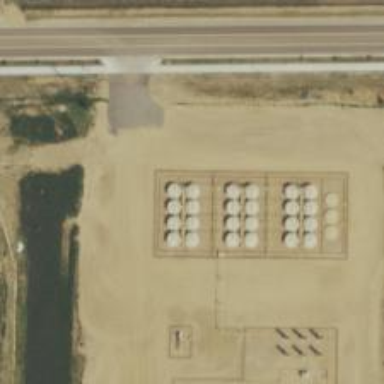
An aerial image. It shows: Storage tank that is man-made.